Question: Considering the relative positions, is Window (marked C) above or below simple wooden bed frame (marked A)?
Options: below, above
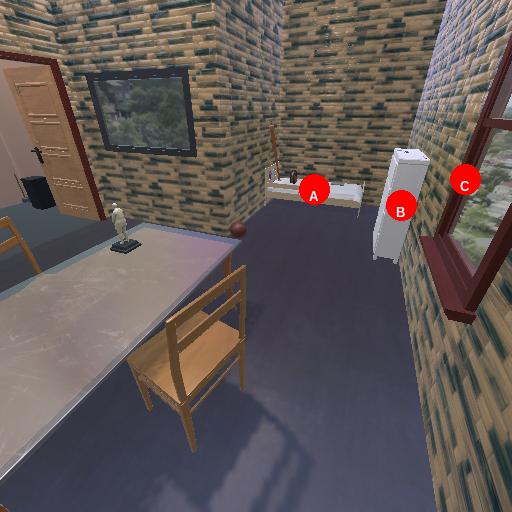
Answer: below